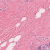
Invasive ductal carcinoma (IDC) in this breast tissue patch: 0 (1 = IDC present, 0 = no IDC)